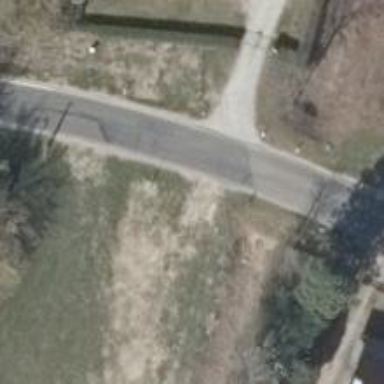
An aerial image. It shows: Asphalt road classified as tertiary.